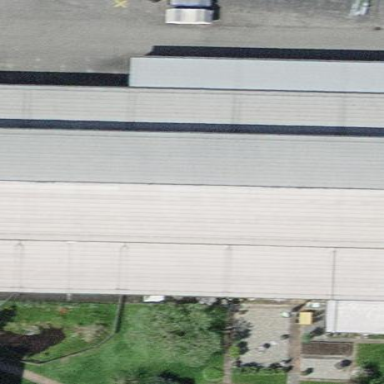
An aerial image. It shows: Warehouse building.